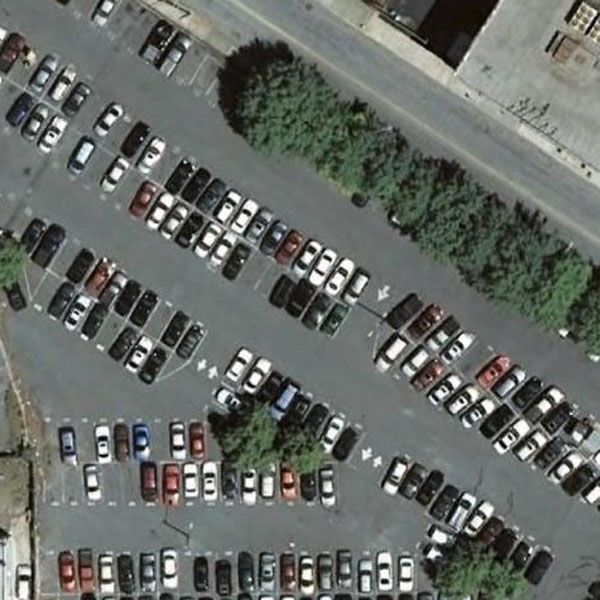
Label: Parking